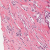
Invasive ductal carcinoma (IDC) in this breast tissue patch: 0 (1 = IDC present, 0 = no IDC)